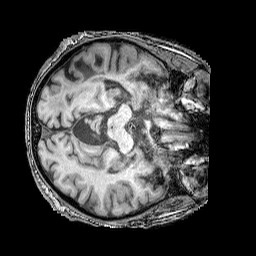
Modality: T1w
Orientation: axial
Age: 61
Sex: male
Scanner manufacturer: siemens
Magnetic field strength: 3 T
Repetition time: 2.25 s
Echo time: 0.00411 s